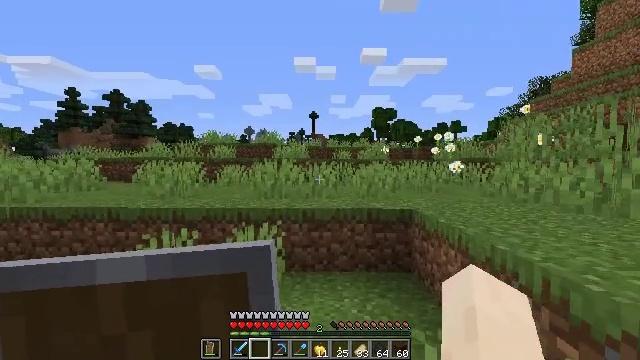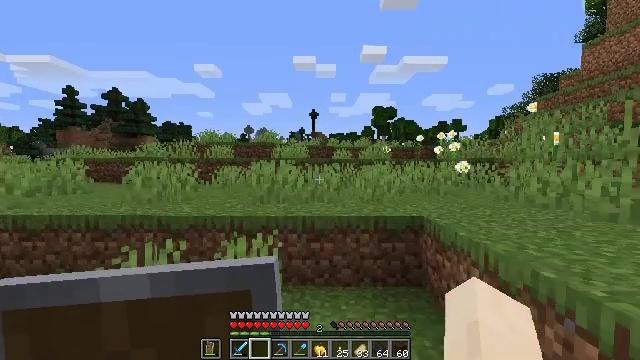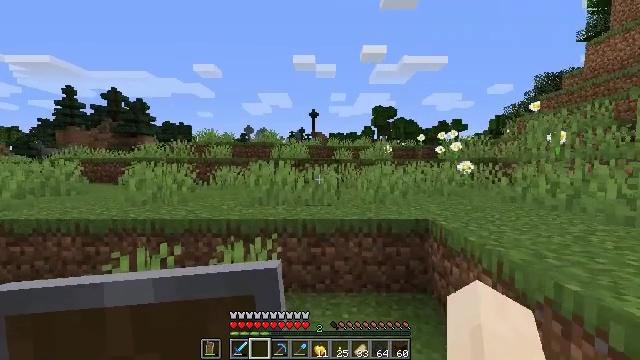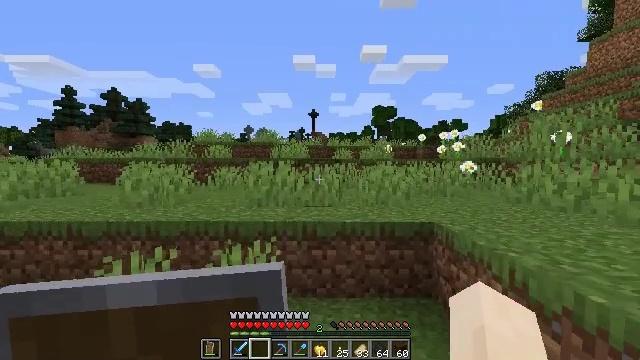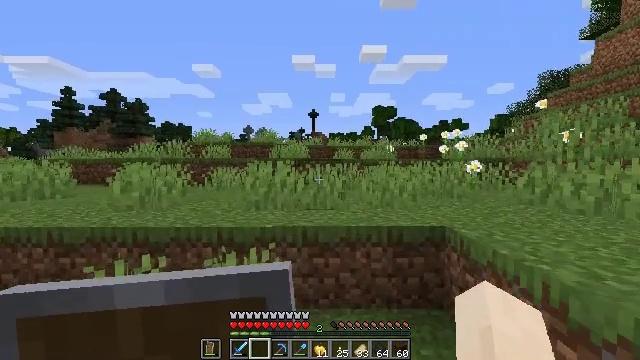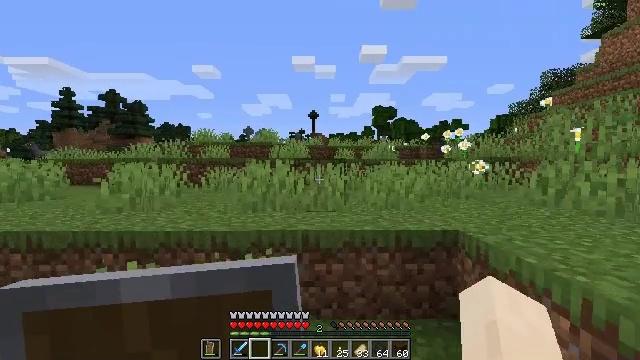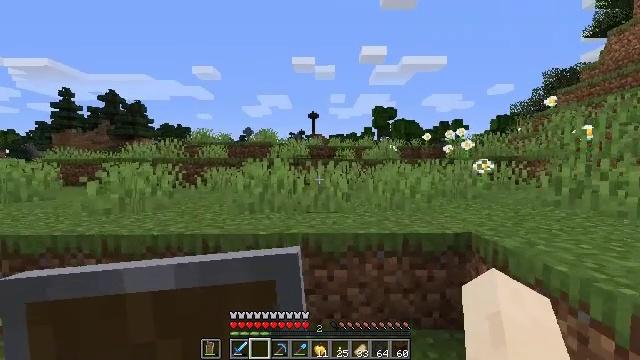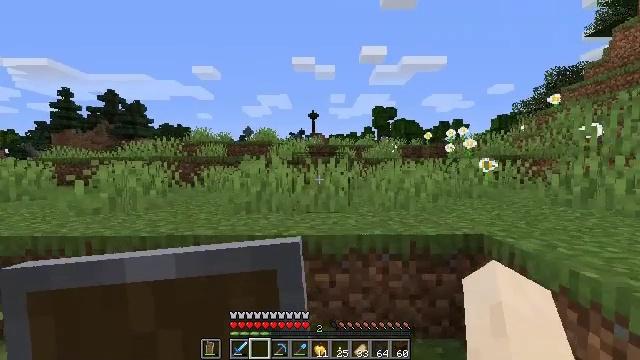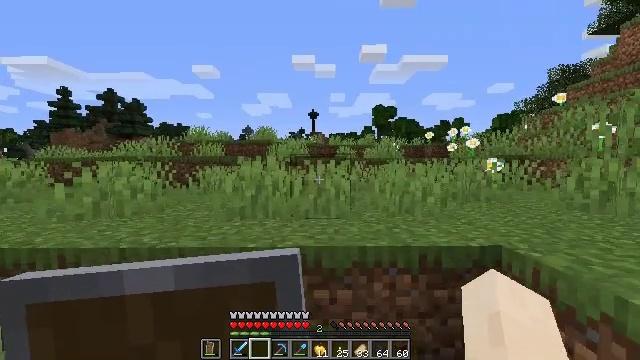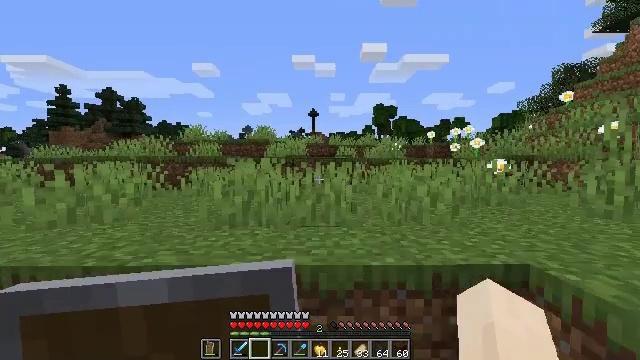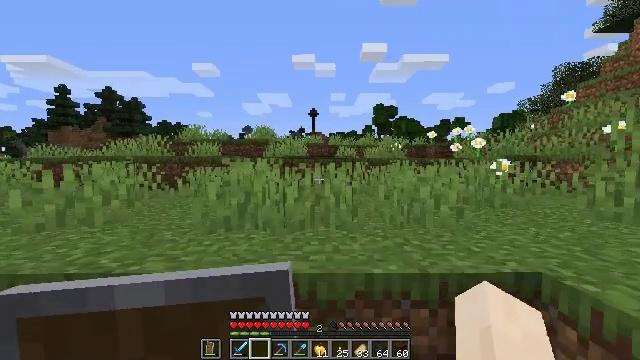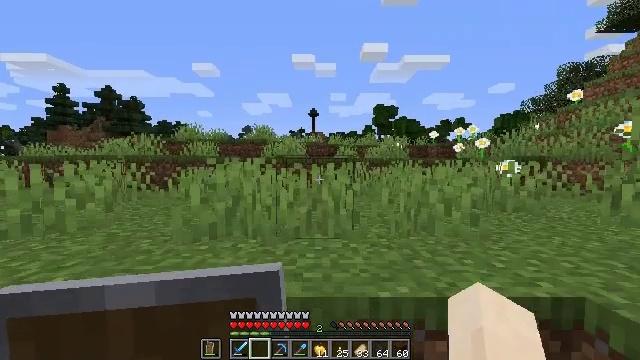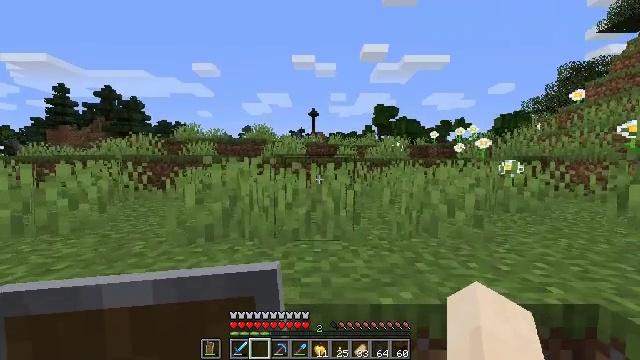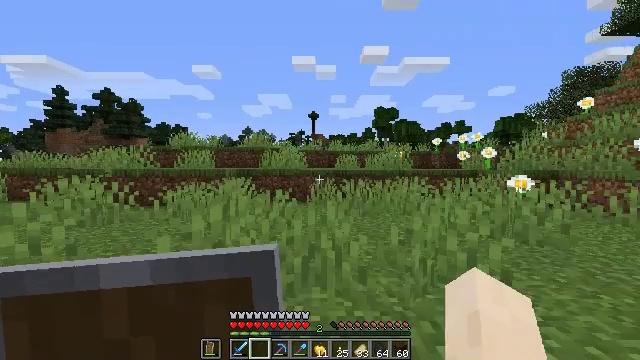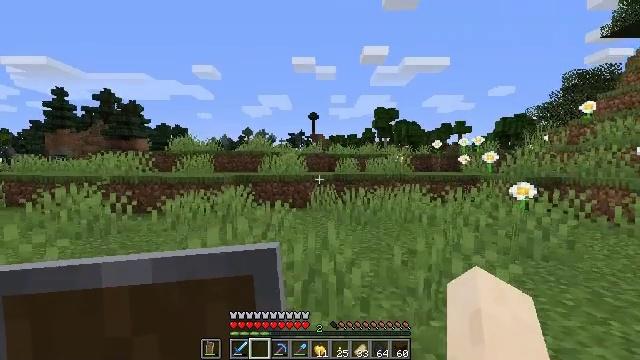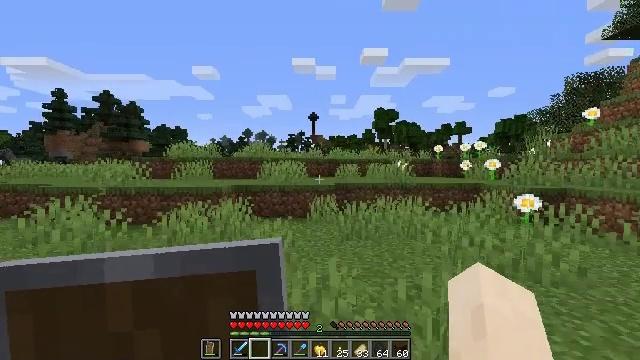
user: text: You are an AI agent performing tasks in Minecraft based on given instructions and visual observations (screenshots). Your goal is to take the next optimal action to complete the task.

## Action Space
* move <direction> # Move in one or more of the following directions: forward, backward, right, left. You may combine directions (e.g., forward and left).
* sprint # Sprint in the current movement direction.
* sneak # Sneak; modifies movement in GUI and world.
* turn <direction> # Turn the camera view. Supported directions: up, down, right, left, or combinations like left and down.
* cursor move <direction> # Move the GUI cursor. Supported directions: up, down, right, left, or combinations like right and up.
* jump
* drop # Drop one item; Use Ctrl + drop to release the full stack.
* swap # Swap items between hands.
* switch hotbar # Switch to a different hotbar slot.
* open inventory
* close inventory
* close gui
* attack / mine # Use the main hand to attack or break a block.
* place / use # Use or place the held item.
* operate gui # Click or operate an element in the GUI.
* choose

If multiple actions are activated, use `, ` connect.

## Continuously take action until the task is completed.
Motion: motion action
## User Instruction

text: Mine grass block from the ground.
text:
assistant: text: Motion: move forward
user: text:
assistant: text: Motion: move forward
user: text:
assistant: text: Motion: move forward
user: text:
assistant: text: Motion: move forward
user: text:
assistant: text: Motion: move forward
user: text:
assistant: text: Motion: move forward
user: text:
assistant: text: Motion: move forward
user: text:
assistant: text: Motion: move forward
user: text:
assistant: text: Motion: move forward
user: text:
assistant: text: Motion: move forward
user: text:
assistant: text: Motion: move forward
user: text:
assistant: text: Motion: move forward
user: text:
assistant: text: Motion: move forward, jump
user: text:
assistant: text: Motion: move forward, jump
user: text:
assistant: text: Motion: move forward, jump
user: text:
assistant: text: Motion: move forward, jump
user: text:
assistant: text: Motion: move forward, jump
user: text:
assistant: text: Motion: move forward, jump
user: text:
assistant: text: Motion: move forward, jump
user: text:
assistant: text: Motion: move forward
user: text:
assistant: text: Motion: move forward
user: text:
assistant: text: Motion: no_op
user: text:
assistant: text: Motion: no_op
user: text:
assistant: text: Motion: move forward
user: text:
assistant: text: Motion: move forward
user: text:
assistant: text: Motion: no_op
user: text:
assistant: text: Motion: move forward
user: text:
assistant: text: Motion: move forward
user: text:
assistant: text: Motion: move forward
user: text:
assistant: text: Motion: move forward